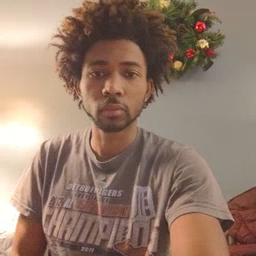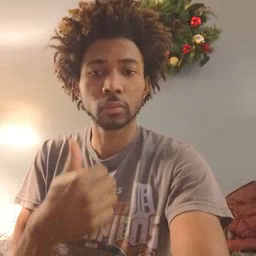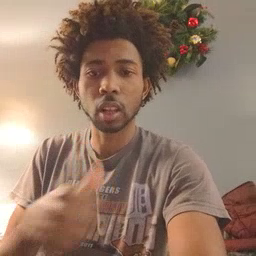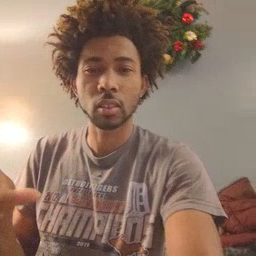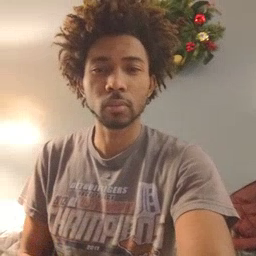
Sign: any